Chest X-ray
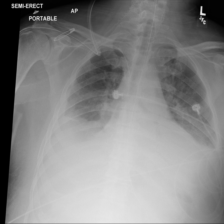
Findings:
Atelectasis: positive
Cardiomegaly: positive
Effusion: positive
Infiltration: positive
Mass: negative
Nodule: negative
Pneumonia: negative
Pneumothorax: negative
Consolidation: negative
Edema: positive
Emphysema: negative
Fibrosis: negative
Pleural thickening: negative
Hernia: negative